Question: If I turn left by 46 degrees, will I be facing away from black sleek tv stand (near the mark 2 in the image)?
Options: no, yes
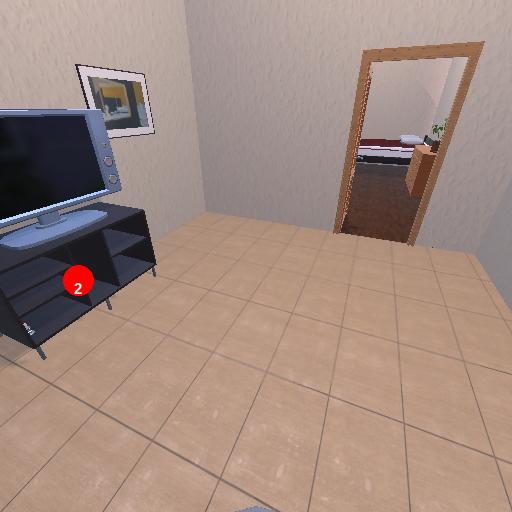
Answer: no